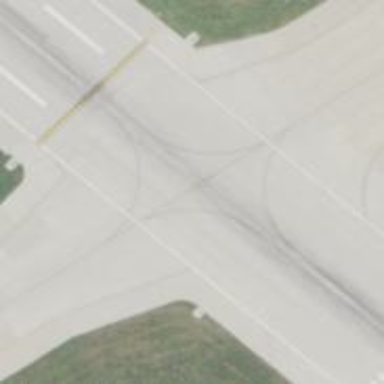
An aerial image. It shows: Image of taxiway at airport.